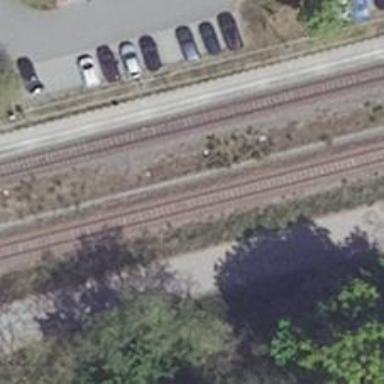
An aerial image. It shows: Public transport stop position along the railway.